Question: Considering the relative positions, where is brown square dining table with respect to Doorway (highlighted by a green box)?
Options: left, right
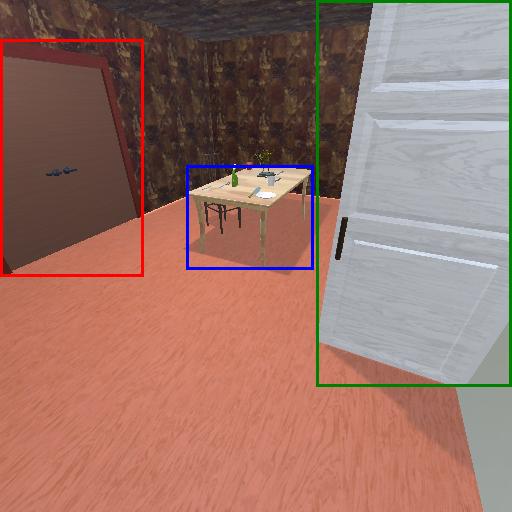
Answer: left